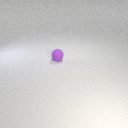
small purple rubber sphere